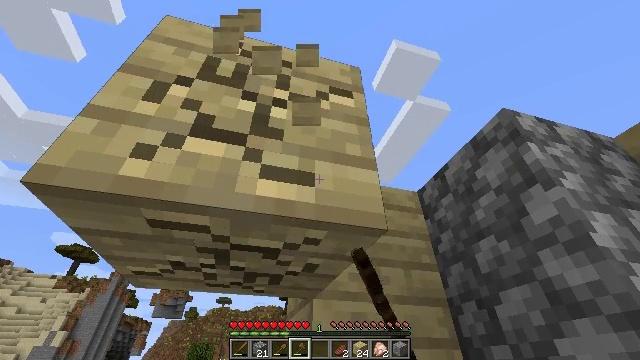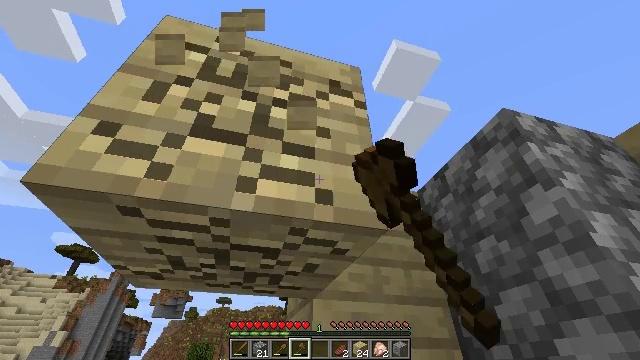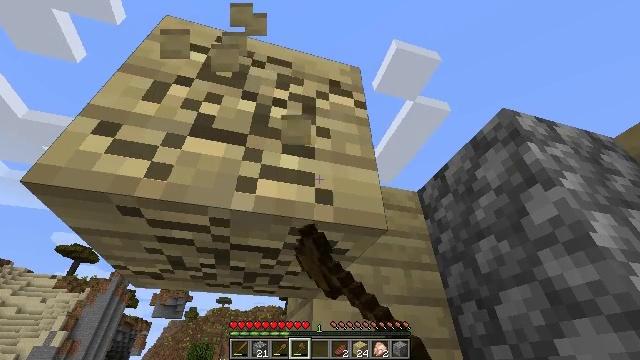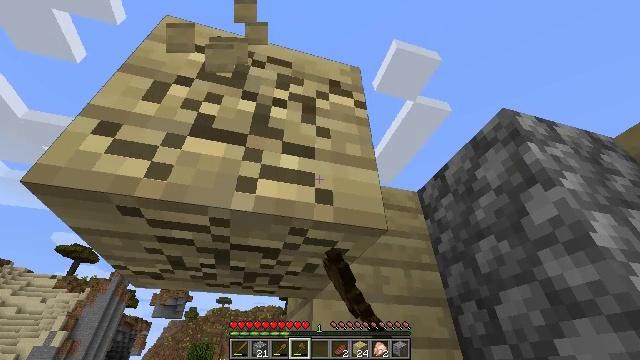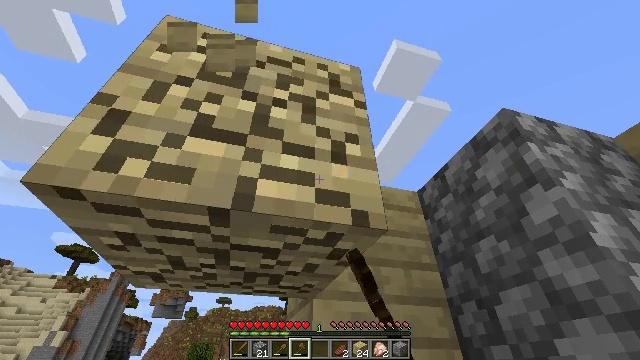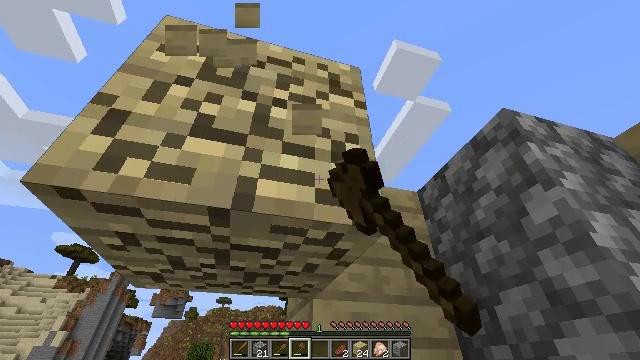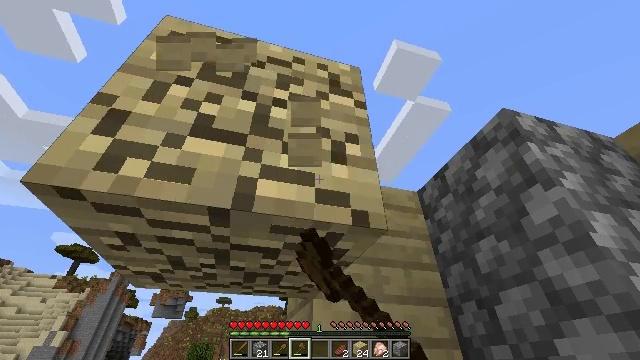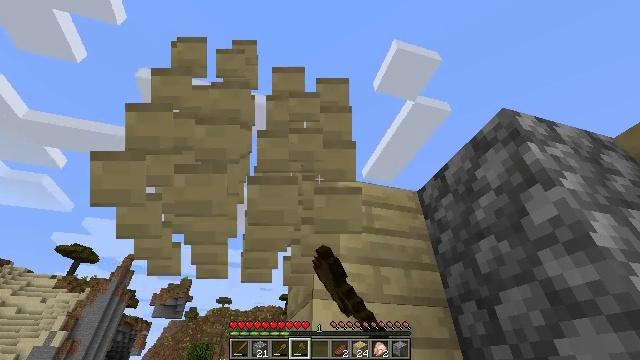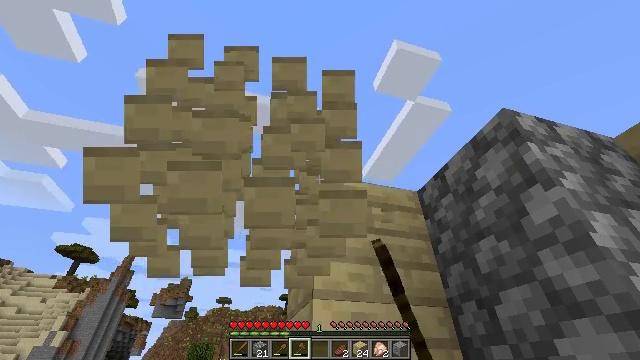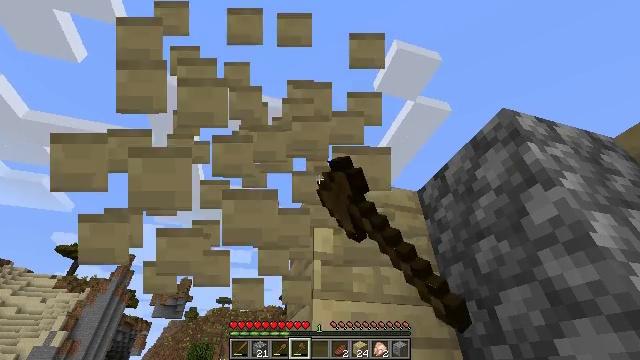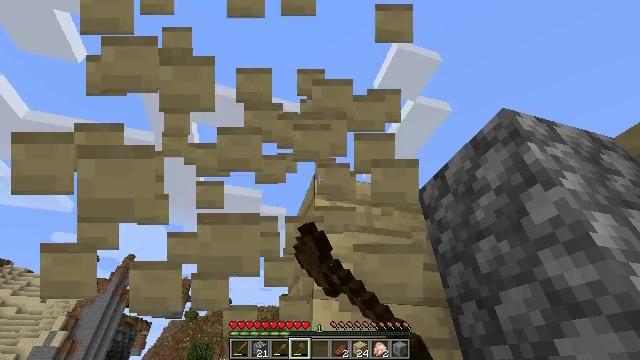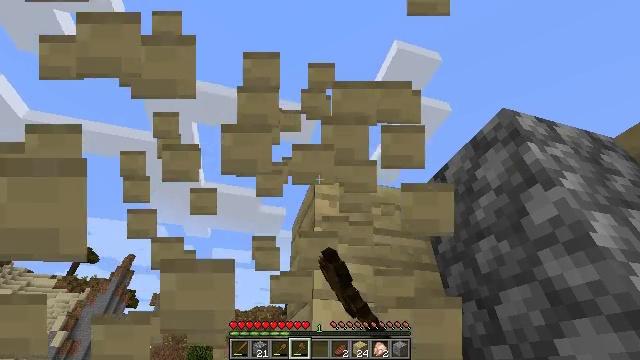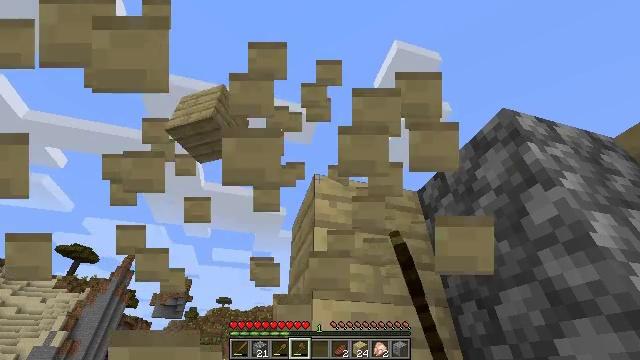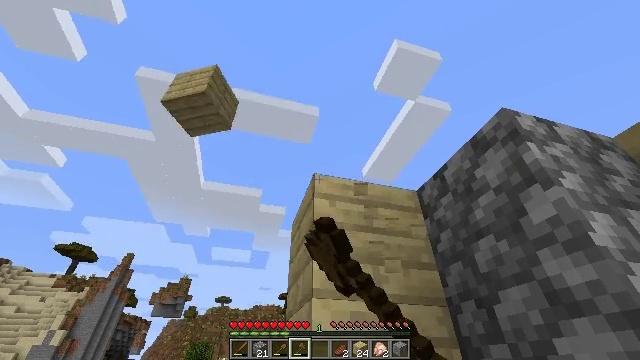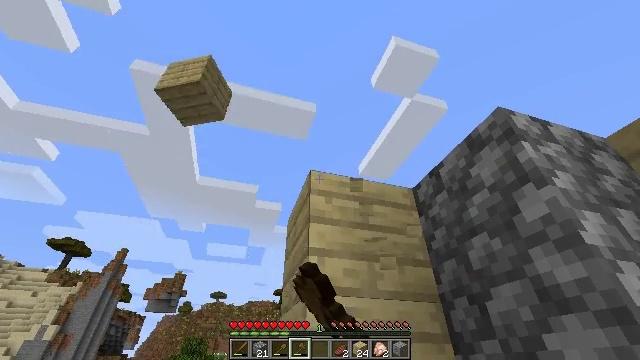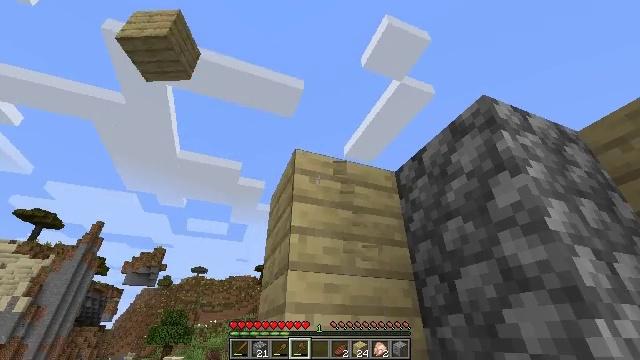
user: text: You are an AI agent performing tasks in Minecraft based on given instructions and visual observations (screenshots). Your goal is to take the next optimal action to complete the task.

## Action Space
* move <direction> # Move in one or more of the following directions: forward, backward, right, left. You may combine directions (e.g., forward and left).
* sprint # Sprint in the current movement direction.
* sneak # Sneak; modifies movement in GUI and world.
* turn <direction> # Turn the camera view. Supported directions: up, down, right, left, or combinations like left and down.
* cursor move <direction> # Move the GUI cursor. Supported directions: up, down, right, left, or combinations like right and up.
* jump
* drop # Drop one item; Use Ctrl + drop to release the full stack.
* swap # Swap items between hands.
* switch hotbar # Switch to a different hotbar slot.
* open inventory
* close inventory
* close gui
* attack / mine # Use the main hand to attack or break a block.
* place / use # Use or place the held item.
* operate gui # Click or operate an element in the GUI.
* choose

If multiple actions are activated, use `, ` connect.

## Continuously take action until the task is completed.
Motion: motion action
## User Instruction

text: Gather some birch planks.
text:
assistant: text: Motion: attack / mine
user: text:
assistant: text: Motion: attack / mine
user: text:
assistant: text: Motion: attack / mine
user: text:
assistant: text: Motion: attack / mine
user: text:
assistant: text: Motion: attack / mine
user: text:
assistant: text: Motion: attack / mine
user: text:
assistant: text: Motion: attack / mine
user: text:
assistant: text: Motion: attack / mine
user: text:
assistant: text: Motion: attack / mine
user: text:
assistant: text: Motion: attack / mine
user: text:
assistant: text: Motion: attack / mine
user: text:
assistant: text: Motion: attack / mine
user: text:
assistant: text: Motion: attack / mine
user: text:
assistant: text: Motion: turn right, attack / mine
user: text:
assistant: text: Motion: turn right and down, attack / mine
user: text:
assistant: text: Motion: turn right and down, attack / mine
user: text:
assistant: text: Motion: turn right and down, attack / mine
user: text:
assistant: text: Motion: attack / mine
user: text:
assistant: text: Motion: turn down, attack / mine
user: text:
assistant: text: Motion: attack / mine
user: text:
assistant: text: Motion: attack / mine
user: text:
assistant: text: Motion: attack / mine
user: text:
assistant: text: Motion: attack / mine
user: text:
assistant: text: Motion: attack / mine
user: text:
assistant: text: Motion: attack / mine
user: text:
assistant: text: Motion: attack / mine
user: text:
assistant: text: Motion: attack / mine
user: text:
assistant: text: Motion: attack / mine
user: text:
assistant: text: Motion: attack / mine
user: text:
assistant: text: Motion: attack / mine